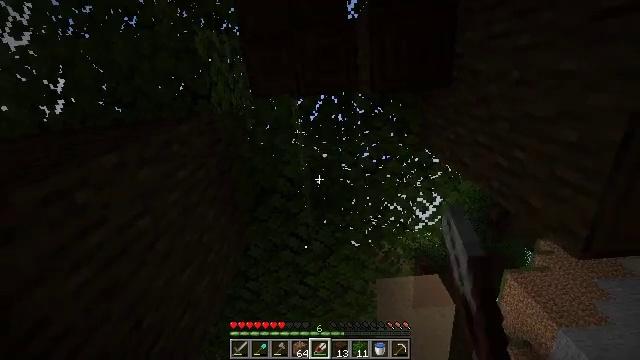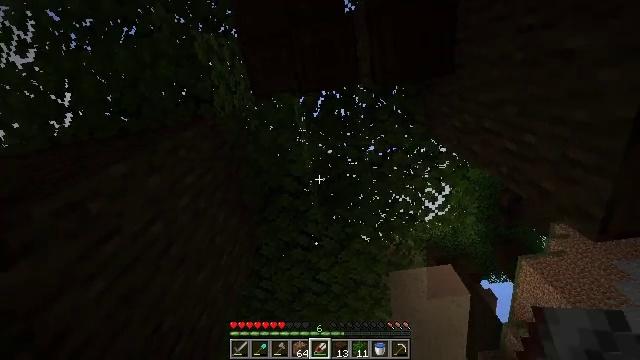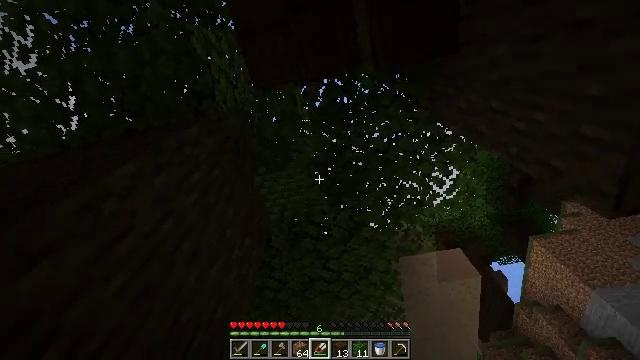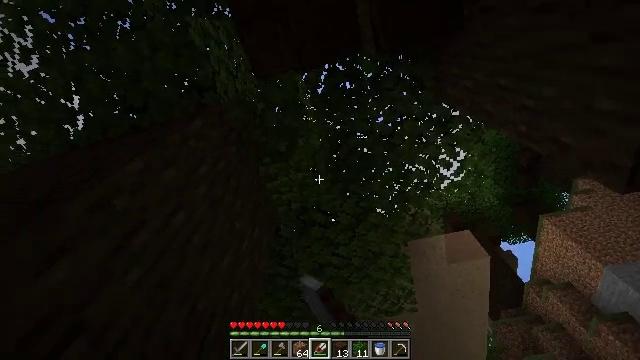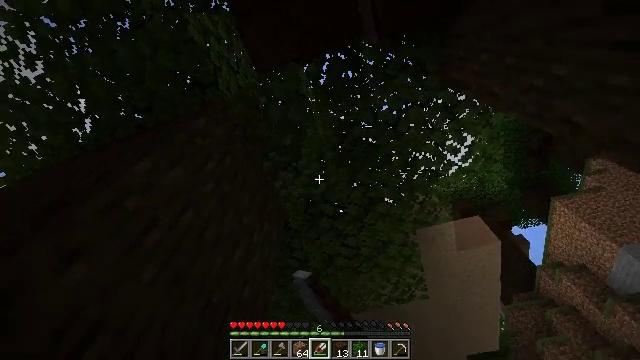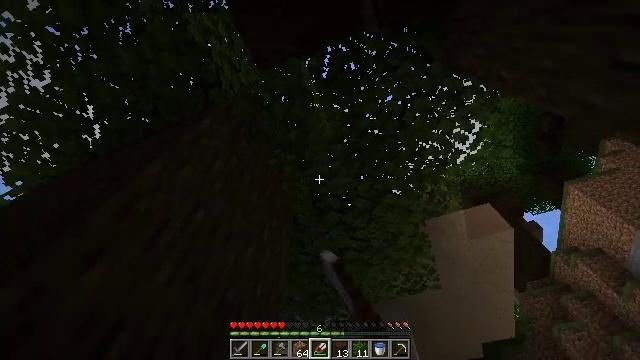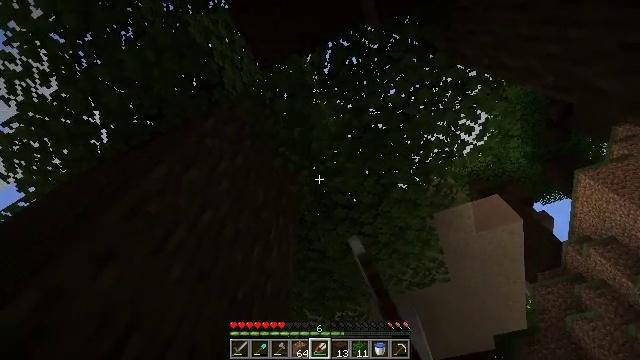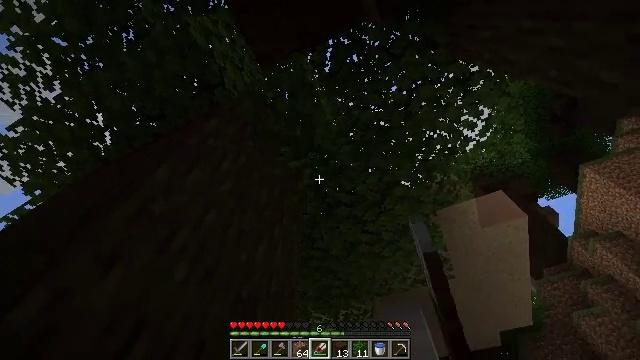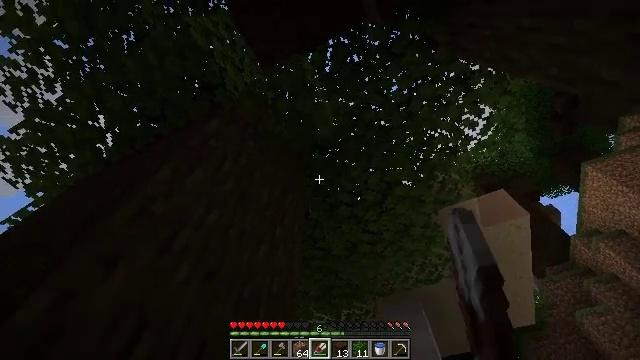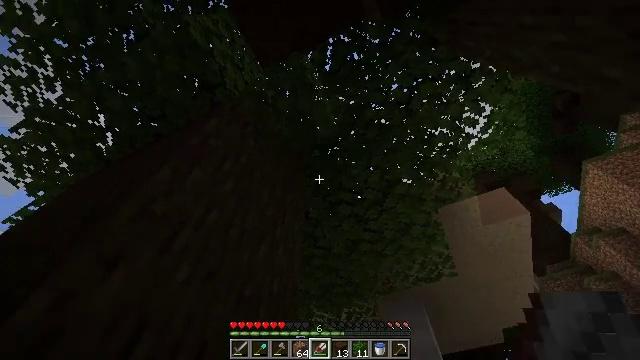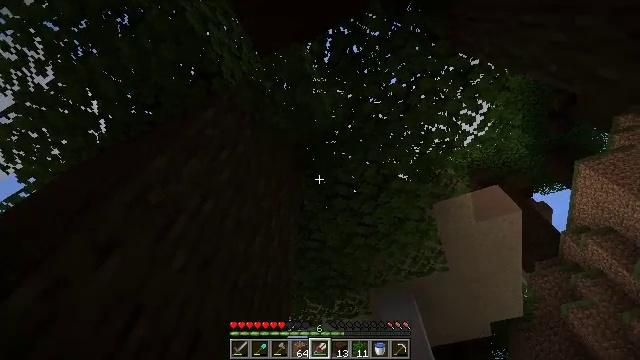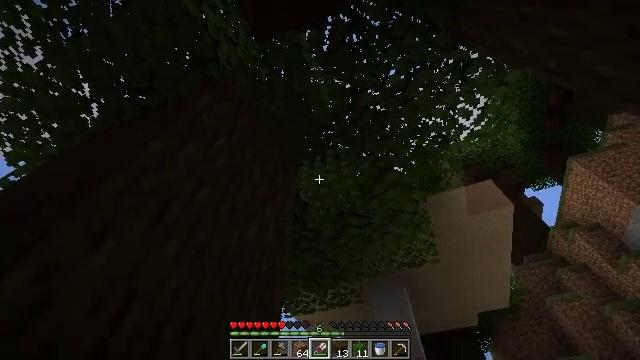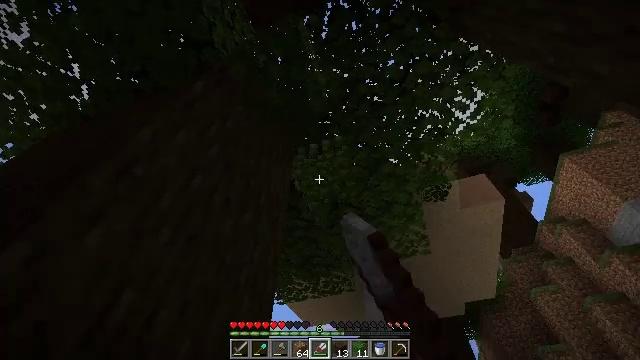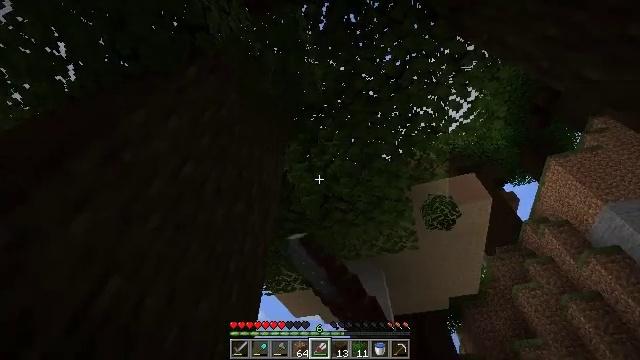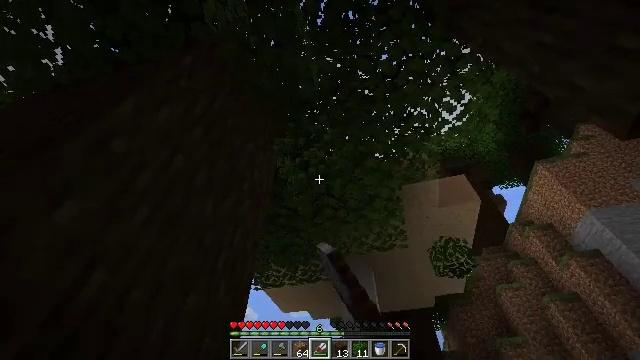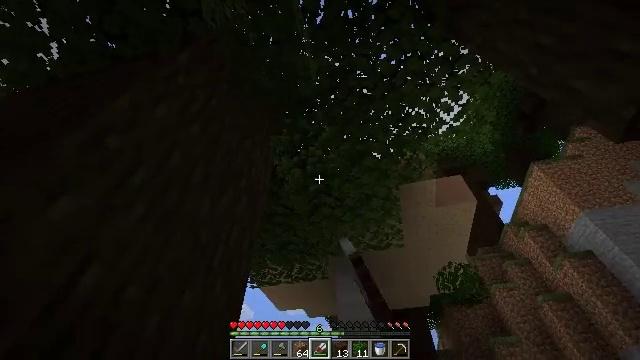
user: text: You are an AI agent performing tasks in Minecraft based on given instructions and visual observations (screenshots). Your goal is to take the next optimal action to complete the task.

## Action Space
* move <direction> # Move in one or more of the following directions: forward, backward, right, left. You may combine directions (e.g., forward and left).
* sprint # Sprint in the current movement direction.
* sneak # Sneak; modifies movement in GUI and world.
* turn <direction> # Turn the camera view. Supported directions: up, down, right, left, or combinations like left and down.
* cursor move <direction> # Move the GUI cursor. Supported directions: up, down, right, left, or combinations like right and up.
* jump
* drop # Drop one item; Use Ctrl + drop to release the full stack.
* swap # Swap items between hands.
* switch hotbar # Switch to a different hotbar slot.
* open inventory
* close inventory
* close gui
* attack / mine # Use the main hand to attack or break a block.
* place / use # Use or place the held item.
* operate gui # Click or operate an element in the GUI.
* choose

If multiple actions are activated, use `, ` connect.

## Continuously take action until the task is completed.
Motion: motion action
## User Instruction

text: Use shears to efficiently mine dark oak leaves.
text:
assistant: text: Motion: turn left, attack / mine
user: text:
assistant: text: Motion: turn left and down, attack / mine
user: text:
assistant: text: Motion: turn left and down, attack / mine
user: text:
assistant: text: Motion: turn left and down, attack / mine
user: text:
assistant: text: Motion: turn left and down, attack / mine
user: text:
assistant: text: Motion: turn left, attack / mine
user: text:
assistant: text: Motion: turn left, attack / mine
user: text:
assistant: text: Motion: attack / mine
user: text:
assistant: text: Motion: attack / mine
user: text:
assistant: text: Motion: turn right and down, attack / mine
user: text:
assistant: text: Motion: turn right and down, attack / mine
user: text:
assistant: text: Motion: turn right and down, attack / mine
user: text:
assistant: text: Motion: turn right and down, attack / mine
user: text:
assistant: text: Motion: turn right, attack / mine
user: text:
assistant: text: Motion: attack / mine
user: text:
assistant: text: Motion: turn right, attack / mine
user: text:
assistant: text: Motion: turn right, attack / mine
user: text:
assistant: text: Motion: turn right, attack / mine
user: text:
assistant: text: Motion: turn right, attack / mine
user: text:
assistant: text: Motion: turn right, attack / mine
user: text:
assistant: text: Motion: turn right, attack / mine
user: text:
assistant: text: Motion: turn right, attack / mine
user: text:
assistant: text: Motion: turn right, attack / mine
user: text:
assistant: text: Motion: turn right, attack / mine
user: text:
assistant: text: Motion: attack / mine
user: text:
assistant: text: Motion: attack / mine
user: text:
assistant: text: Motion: attack / mine
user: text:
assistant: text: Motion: no_op
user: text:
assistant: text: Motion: no_op
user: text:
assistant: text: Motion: no_op